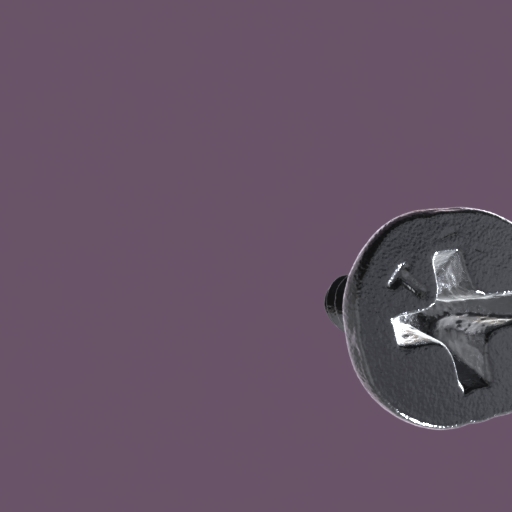
Label: screw